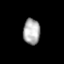
Tissue: prostate
Cell type: T cells
Senescence score: 0.3596
Nuclear area (px): 429
Mean DAPI intensity: 172.014